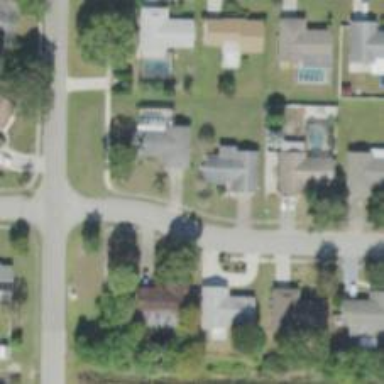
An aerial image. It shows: Residential road.